Question: I am using ExtJS and I added some items such as pickerdate, buttons... I would like to translate those items into my native language since by default they are in English.
I have been searching about it and I found that I should have files for internationalization, but I do not have them since I do only have these two files:
'index.html'
'''
<html>
<head>
<!-- <meta http-equiv="Content-Type" content="text/html; charset=ISO-8859-1"> -->
<meta http-equiv="Content-Type" content="text/html; charset=utf-8" />
<title>Test</title>
<!-- CDN 4.2.1- NEPTUNE -->
<link href="http://cdn.sencha.io/ext/gpl/4.2.1/resources/css/ext-all-neptune.css" rel="stylesheet" />
<script src="http://cdn.sencha.com/ext/gpl/4.2.1/ext-all.js"></script>
<link href="http://cdn.sencha.io/ext/gpl/4.2.1/resources/css/ext-all-neptune.css" rel="stylesheet" />
<!-- JScript -->
<script type="text/javascript" src="/assets/js/app.js"></script>
</head>
<body>
</body>
</html>
'''
'app.js'
'''
Ext.application({
name: 'MyApp',
launch: function() {
const datePickers = Ext.create('Ext.form.Panel', {
renderTo: Ext.getBody(),
width: 300,
bodyPadding: 10,
items: [{
xtype: 'datefield',
format: 'd/m/Y',
anchor: '100%',
fieldLabel: 'Check In:',
name: 'from_date',
minValue: new Date(),
listeners: {
'change': function(me) {
}
}
}, {
xtype: 'datefield',
format: 'd/m/Y',
anchor: '100%',
fieldLabel: 'Check Out:',
name: 'to_date',
minValue: new Date(),
listeners: {
'change': function(me) {
}
}
}]
});
Ext.create('Ext.container.Viewport', {
items: [{
title: 'Y',
region: 'west',
collapsible: true,
split: true,
titleCollapse: true,
items: [{
items: datePickers
}],
}]
});
}
});
'''
So as you can see, English is the default language for those datepickers:

Is there a way to translate them into a desired language? I would only need to translate the month and the "today" button but if there is a complete translation, it would be better.
Thanks in advance
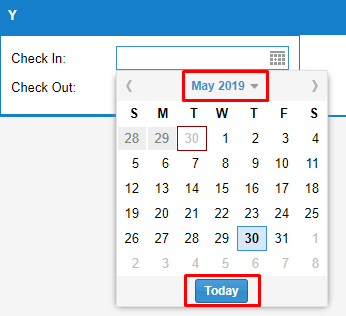
Answer: You can do it simple by override the 'Ext.picker.Date'. Just change 'Ext.locale.en.picker.Date' to your name eg. 'Ext.locale.pl.picker.Date' and change parameters like below:
'''
Ext.define("Ext.locale.en.picker.Date", {
override: "Ext.picker.Date",
todayText: "Today",
minText: "This date is before the minimum date",
maxText: "This date is after the maximum date",
disabledDaysText: "",
disabledDatesText: "",
nextText: 'Next Month (Control+Right)',
prevText: 'Previous Month (Control+Left)',
monthYearText: 'Choose a month (Control+Up/Down to move years)',
todayTip: "{0} (Spacebar)",
format: "m/d/y",
startDay: 0
});
'''
To translate other date strings:
'''
if (Ext.Date) {
Ext.Date.monthNames = ["January", "February", "March", "April", "May", "June", "July", "August", "September", "October", "November", "December"];
Ext.Date.getShortMonthName = function (month) {
return Ext.Date.monthNames[month].substring(0, 3);
};
Ext.Date.monthNumbers = {
January: 0,
Jan: 0,
February: 1,
Feb: 1,
March: 2,
Mar: 2,
April: 3,
Apr: 3,
May: 4,
June: 5,
Jun: 5,
July: 6,
Jul: 6,
August: 7,
Aug: 7,
September: 8,
Sep: 8,
October: 9,
Oct: 9,
November: 10,
Nov: 10,
December: 11,
Dec: 11
};
Ext.Date.getMonthNumber = function (name) {
return Ext.Date.monthNumbers[name.substring(0, 1).toUpperCase() + name.substring(1, 3).toLowerCase()];
};
Ext.Date.dayNames = ["Sunday", "Monday", "Tuesday", "Wednesday", "Thursday", "Friday", "Saturday"];
Ext.Date.getShortDayName = function (day) {
return Ext.Date.dayNames[day].substring(0, 3);
};
Ext.Date.parseCodes.S.s = "(?:st|nd|rd|th)";
Ext.Date.firstDayOfWeek = 0;
Ext.Date.weekendDays = [6, 0];
}
'''
To change month header to 3 letters you need to change 'renderTpl' in Ext.picker.Date.
Do something like that:
'''
Ext.define('Ext.override.picker.Date', {
override: "Ext.picker.Date",
getDayInitial: function (value) {
return value.substr(0, 3);
}
});
'''
Changed the 'getDayInitial' function to render 3 letters.